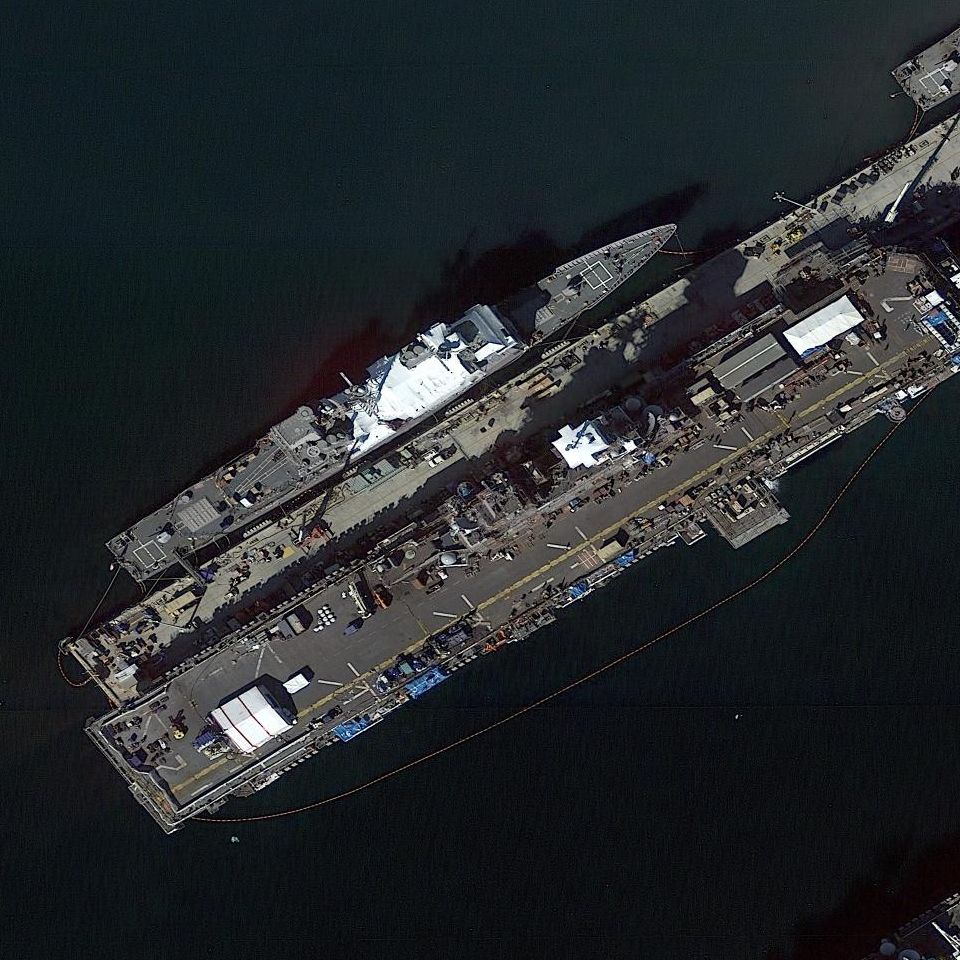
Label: assault